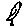
Label: bird